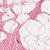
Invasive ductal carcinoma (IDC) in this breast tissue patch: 0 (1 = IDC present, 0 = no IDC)